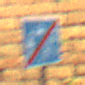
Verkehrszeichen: EndeVerkehrsberuhigterBereich
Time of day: MorningAfternoon
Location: Outdoor (Urban)
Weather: Clear
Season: NotSpecified
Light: Natural